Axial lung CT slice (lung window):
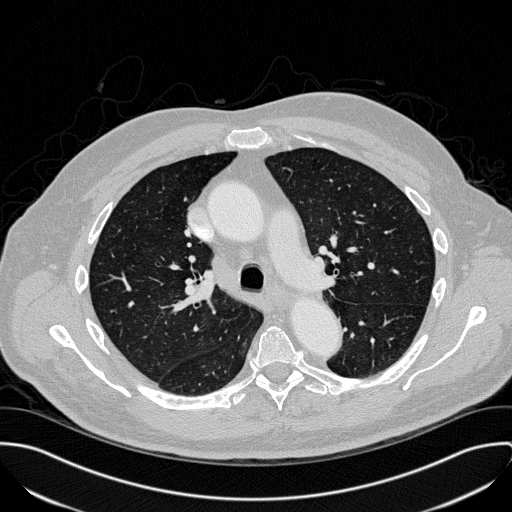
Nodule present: no